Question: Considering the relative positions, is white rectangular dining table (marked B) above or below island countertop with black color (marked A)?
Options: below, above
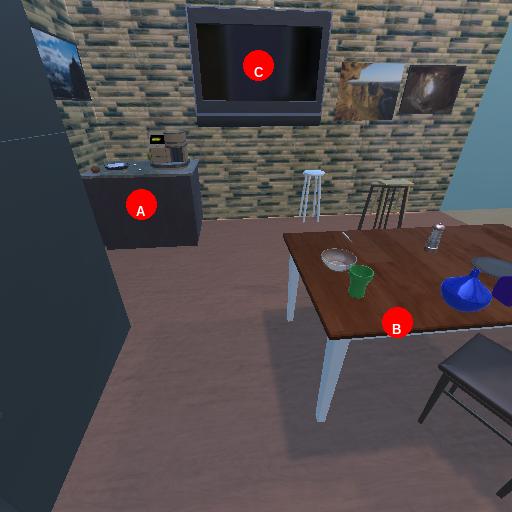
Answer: below